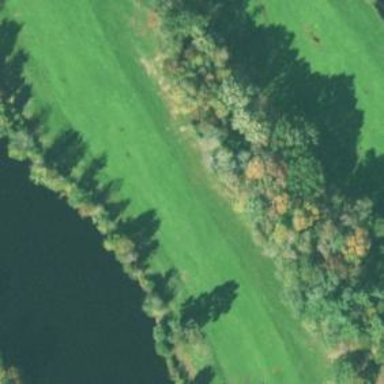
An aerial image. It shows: Golf fairway surrounded by grass.